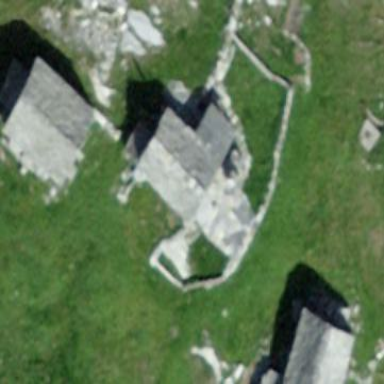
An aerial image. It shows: Hut.